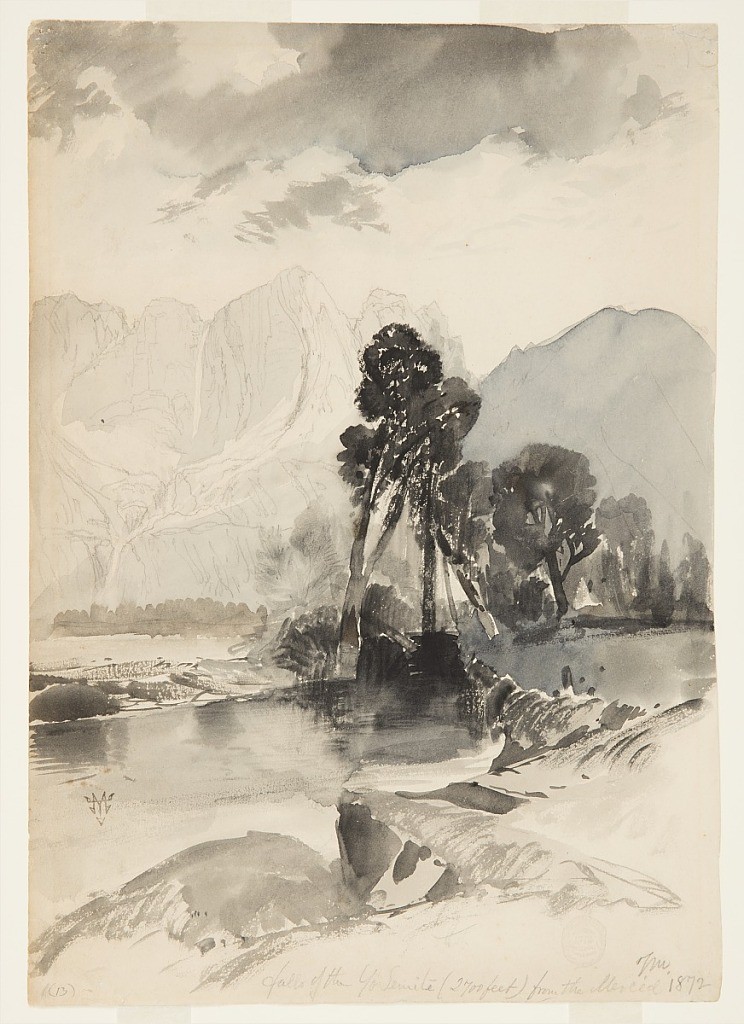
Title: Falls of Yosemite
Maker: Thomas Moran, American, b. Britain, 1837–1926
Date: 1872
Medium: Recto: Brush and blue watercolor, black and gray wash, and graphite on tan paper Verso: Graphite on tan paper
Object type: Drawing
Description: Recto: Vertical view with a mountain river winding from the foreground to a rugged range of mountains in the distance.
Verso: Horizontal sketch of mountain range.